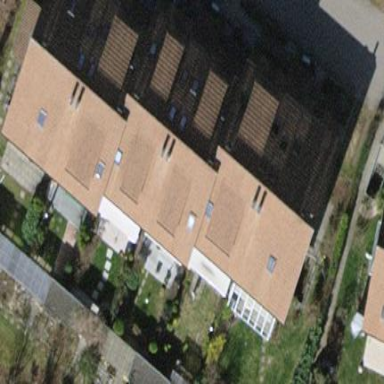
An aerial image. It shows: Terrace building.